Brain MRI, t2w sequence, axial 2D slice.
Patient: age 50, sex M, weight 90 kg, height 1.9 m
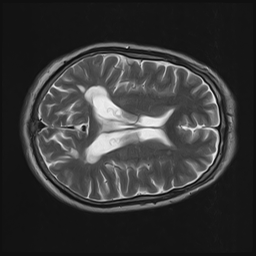